Field crop: maize
Growth stage: 2
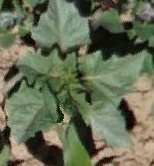
Species: datura